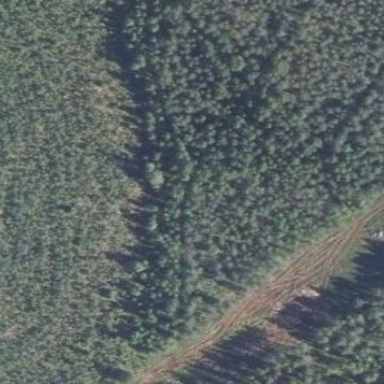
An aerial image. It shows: Woodland consisting mainly of needle-leaved trees.